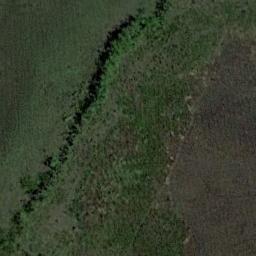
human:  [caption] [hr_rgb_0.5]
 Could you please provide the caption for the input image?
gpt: The meadow is dense but uneven .

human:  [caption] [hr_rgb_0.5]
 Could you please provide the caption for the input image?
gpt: The meadow is next to the bare land .

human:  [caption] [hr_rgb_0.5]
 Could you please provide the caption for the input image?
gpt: The grass on the left side of the meadow is dense and the grass on the right side of the meadow is sparse .

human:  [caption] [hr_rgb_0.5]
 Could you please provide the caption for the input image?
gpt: The entire image is dominated by grass .

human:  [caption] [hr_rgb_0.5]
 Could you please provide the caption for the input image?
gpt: There are some green bushes and brown bare land on the meadow .